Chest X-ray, AP view. Patient: 77 years old, sex M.
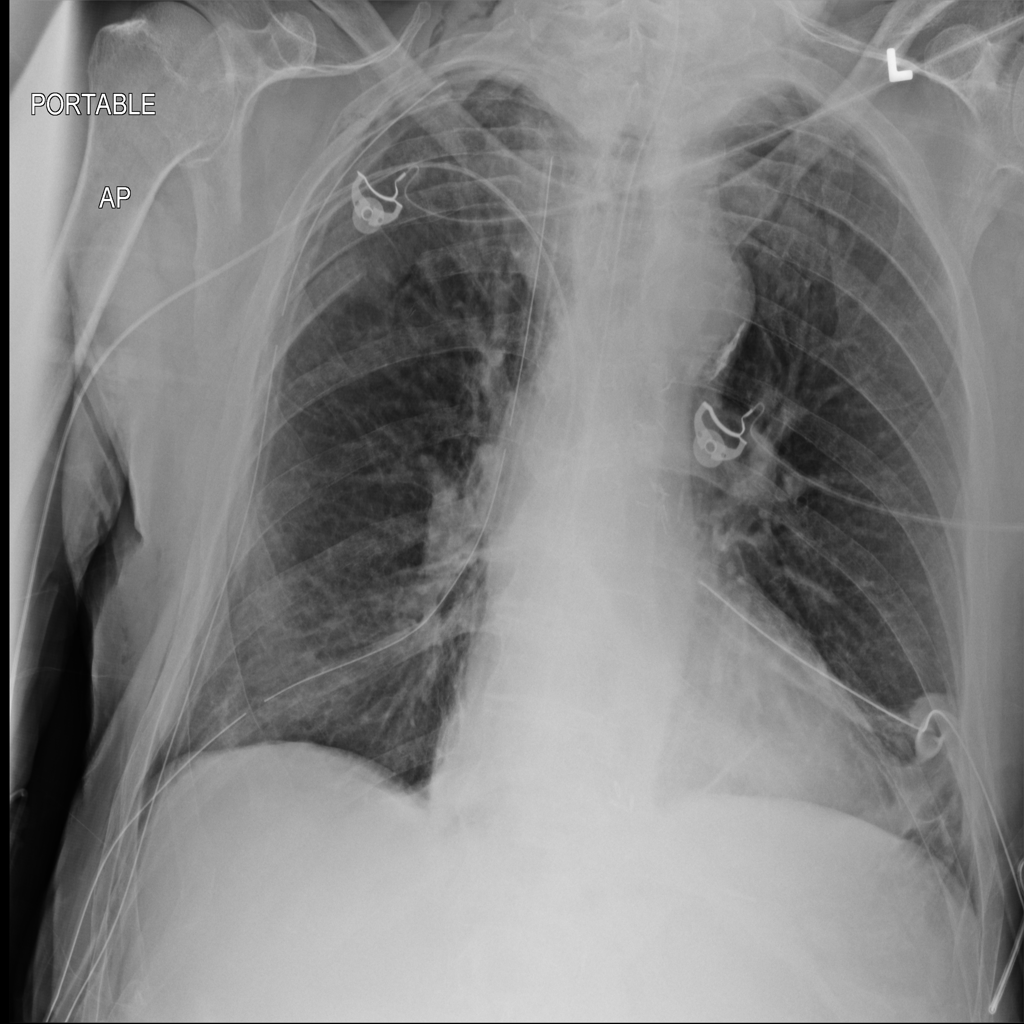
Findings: No Finding